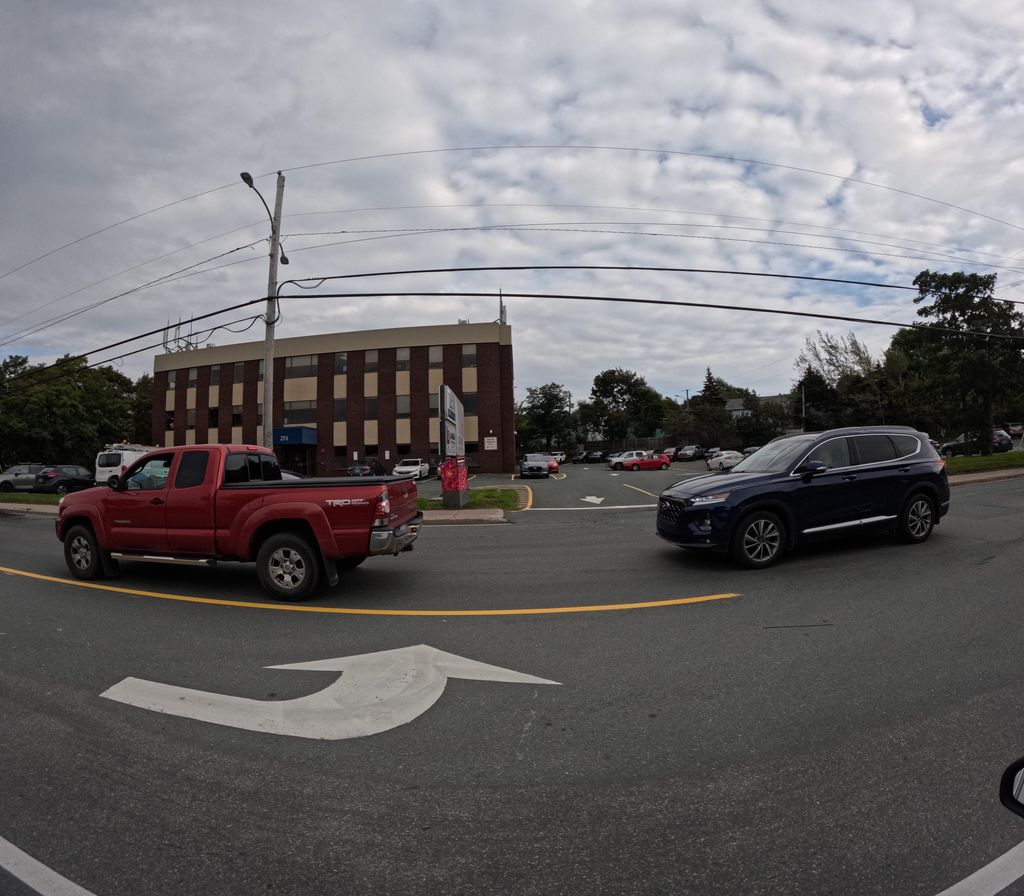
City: st_johns